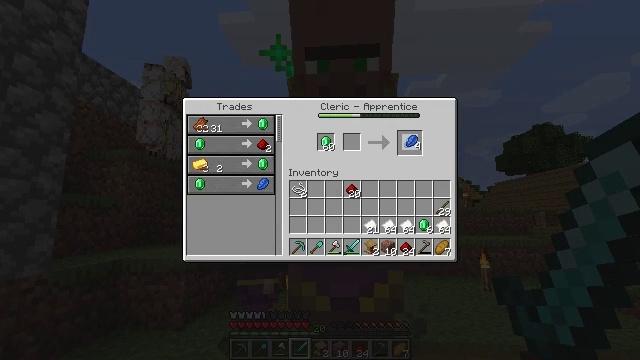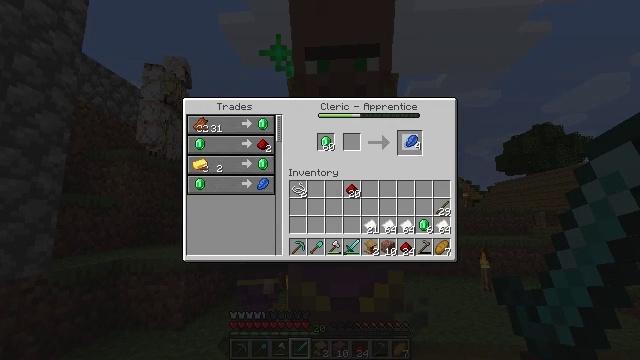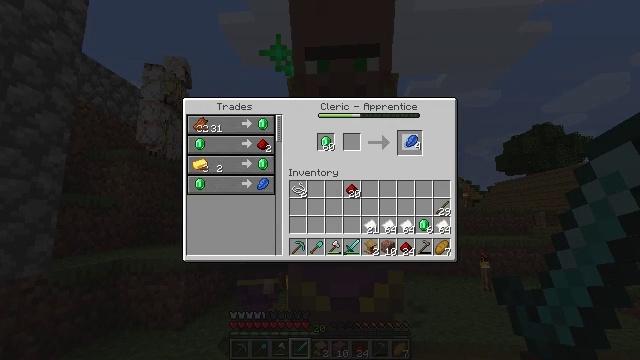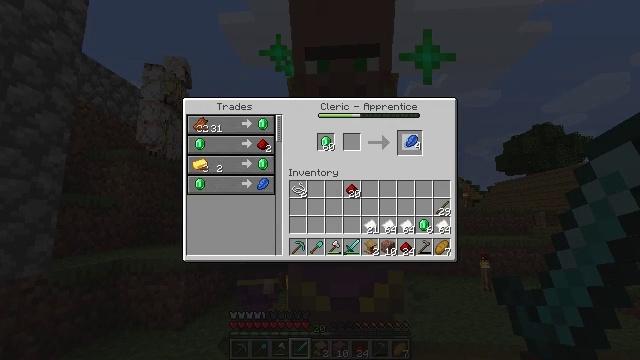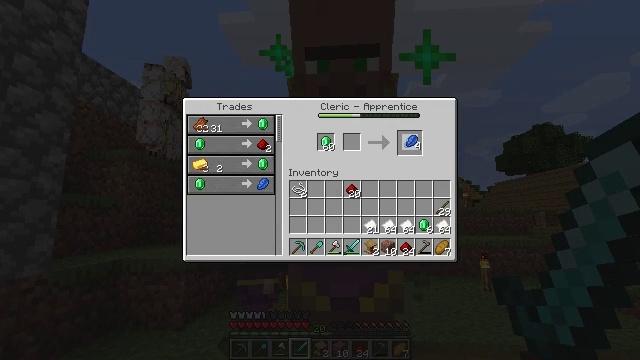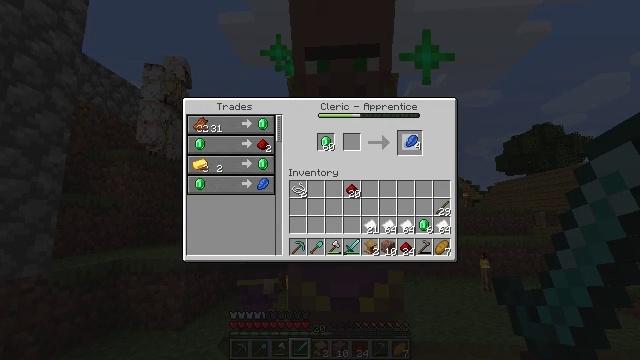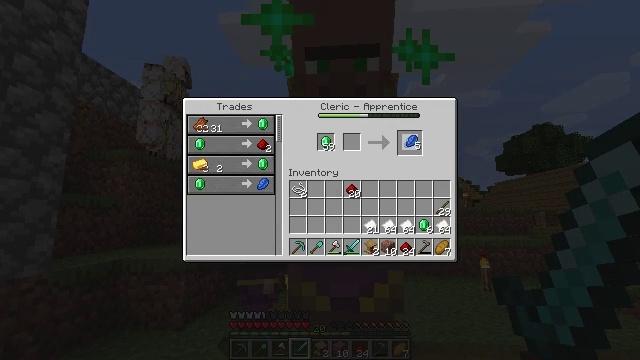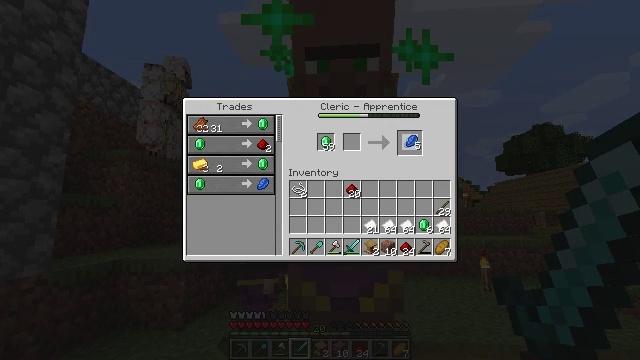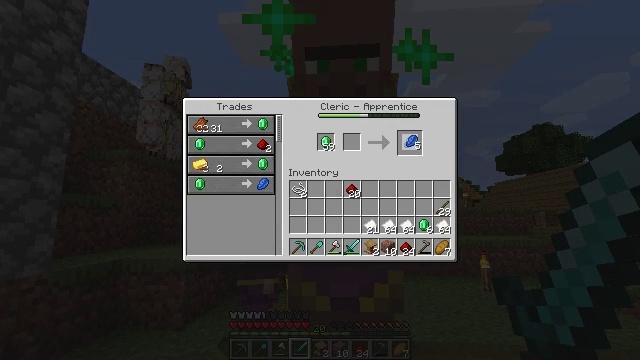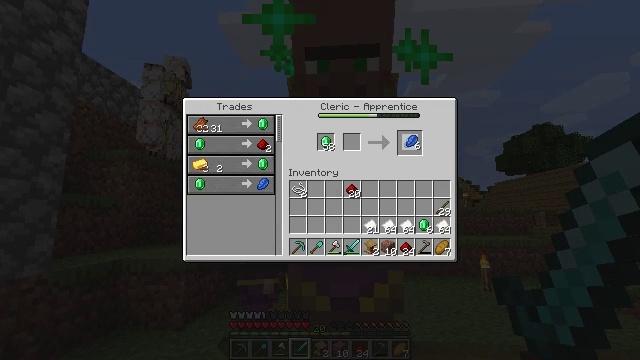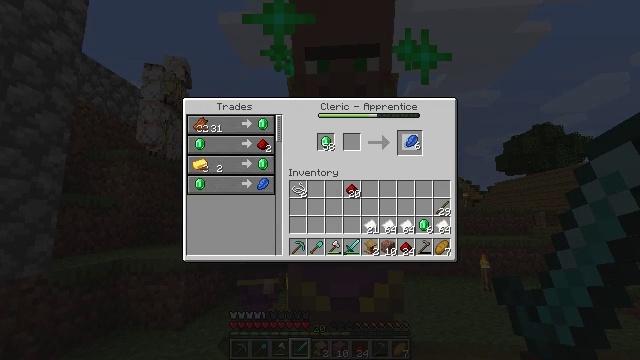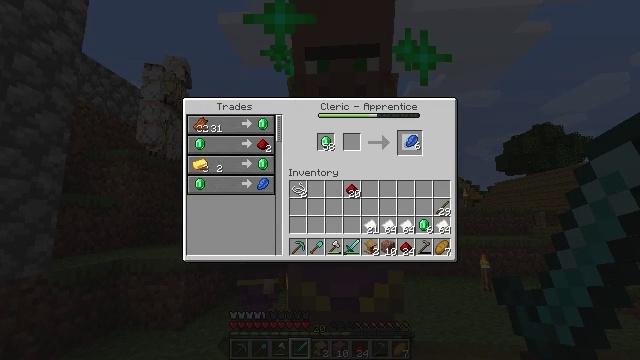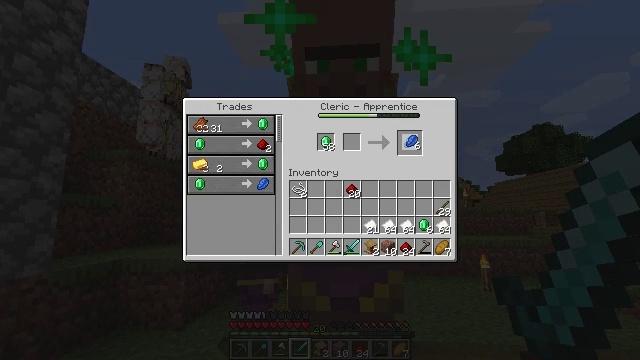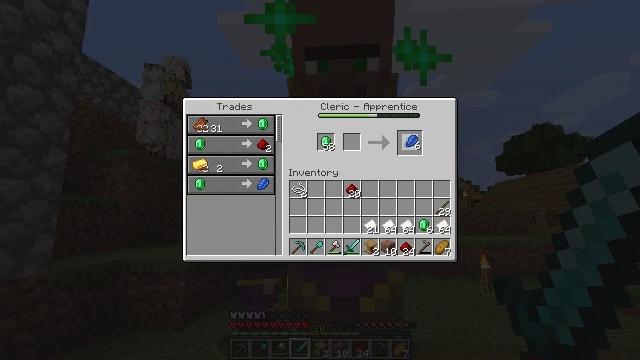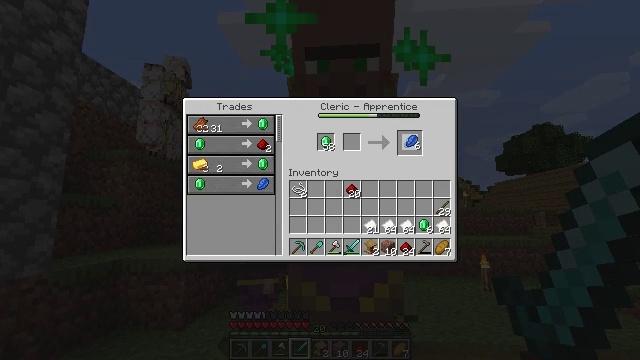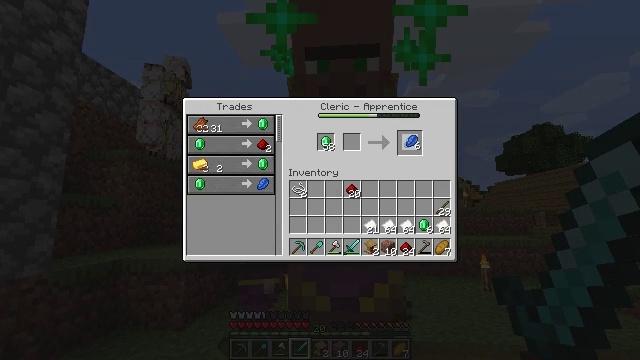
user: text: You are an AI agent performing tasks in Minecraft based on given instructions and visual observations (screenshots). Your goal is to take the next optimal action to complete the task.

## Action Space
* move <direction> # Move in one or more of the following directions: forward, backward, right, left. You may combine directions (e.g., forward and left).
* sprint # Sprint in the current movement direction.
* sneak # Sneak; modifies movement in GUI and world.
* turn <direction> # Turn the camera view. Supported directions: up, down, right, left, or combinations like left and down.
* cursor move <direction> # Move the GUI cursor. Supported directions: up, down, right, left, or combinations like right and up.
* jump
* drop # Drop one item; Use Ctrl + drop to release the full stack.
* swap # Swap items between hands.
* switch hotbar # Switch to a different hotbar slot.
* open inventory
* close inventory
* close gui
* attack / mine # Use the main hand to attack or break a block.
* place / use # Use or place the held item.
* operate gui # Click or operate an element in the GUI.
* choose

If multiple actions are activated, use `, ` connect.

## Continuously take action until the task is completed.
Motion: motion action
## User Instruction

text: Make lapis lazuli with materials via the crafting table.
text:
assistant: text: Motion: operate gui
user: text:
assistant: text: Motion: operate gui
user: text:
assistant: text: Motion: operate gui
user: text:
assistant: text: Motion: operate gui
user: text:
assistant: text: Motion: operate gui
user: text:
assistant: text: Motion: no_op
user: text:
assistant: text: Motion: operate gui
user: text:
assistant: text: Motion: operate gui
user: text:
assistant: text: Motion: no_op
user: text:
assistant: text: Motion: operate gui
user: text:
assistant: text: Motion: operate gui
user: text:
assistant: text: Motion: operate gui
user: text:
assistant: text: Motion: operate gui
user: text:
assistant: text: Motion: operate gui
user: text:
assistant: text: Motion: operate gui
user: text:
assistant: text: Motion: operate gui
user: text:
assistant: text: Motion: operate gui
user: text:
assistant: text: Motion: operate gui
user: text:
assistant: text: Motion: no_op
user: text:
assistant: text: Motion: operate gui
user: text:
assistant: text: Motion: operate gui
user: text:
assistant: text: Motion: no_op
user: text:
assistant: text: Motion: no_op
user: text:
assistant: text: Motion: no_op
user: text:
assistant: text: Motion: no_op
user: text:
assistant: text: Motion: no_op
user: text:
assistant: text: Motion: operate gui
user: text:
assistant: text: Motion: operate gui
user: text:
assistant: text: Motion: no_op
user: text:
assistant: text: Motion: no_op